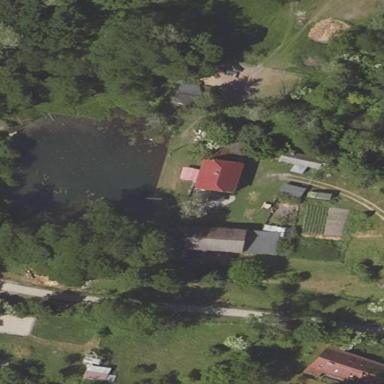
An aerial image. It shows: Peaceful pond surrounded by nature.